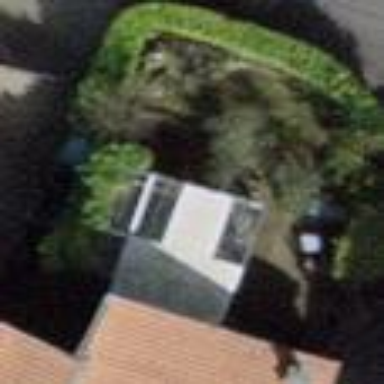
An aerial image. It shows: Garden surrounded by fence.